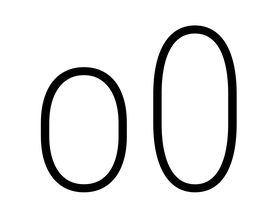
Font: Roboto_Condensed_ExtraLight